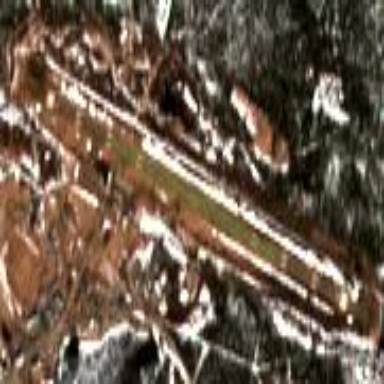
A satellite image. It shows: Aerodrome that serves as both military and public airport.